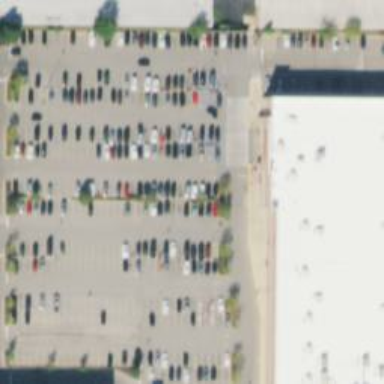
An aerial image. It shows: Trolley bay.